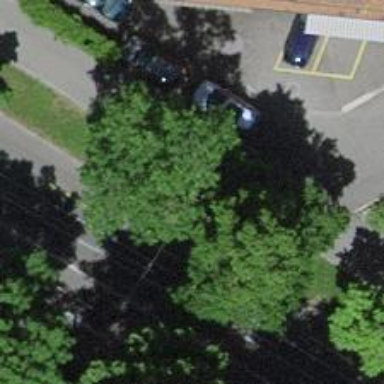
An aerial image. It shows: Avenue lined with trees.